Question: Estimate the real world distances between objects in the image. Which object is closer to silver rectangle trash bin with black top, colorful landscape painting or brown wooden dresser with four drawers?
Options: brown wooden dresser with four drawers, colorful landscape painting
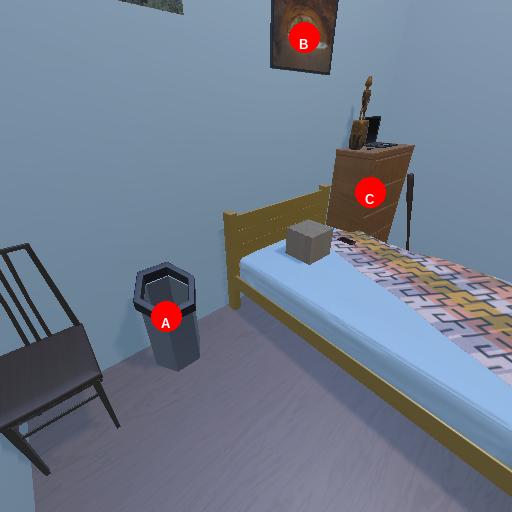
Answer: brown wooden dresser with four drawers